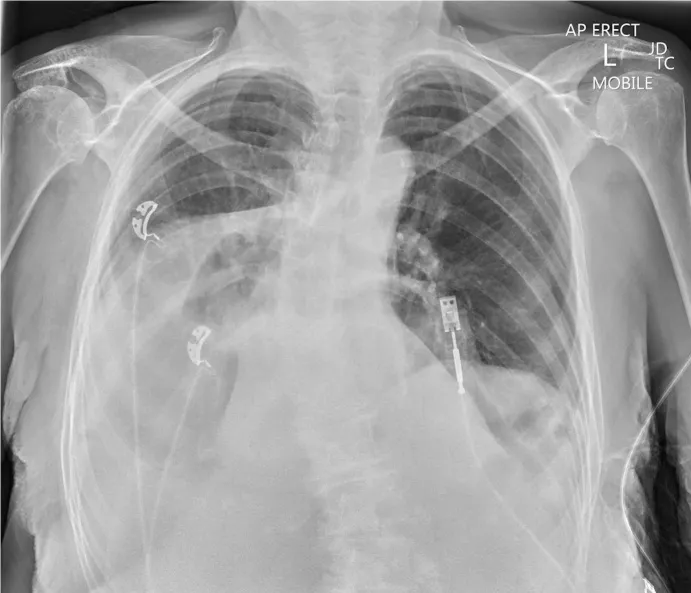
Chest radiograph showing a large retrocardiac shadow with an intrathoracic gas bubble on the right, indicating a large hiatus hernia.
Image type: radiology (x_ray)